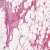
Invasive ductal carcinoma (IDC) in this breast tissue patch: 0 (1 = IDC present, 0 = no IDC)